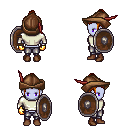
a pixel art fantasy rpg character, female body template, dark elf, purple skin, white long-sleeve shirt, metal pants, dark blonde short topknot hairstyle, leather cap, gold gloves, brown shoes, shield, four views (front, back, left, right), 2x2 character sprite sheet, small pixel art, hard edges, no anti-aliasing